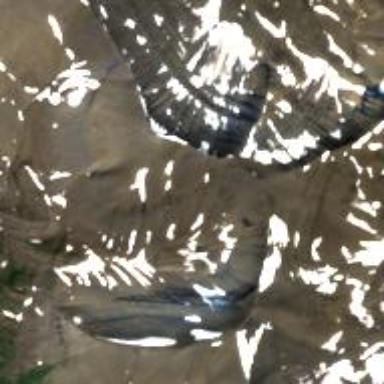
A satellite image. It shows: Stunning view of glacier.